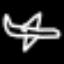
Label: airplane